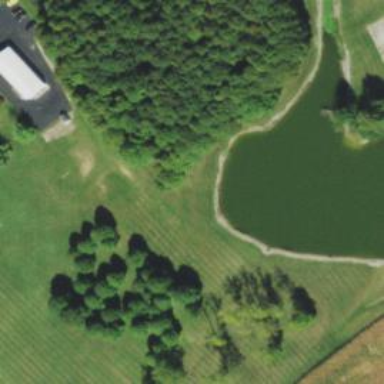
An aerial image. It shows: Pond located in basin area with natural surroundings of water.